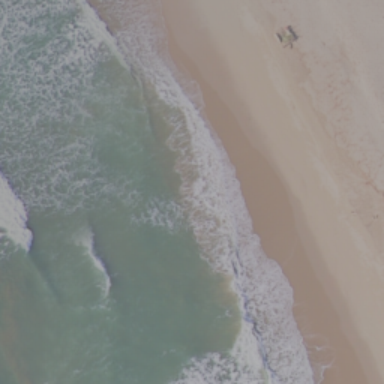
This is a beach with green sea and white sands .